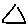
Label: triangle